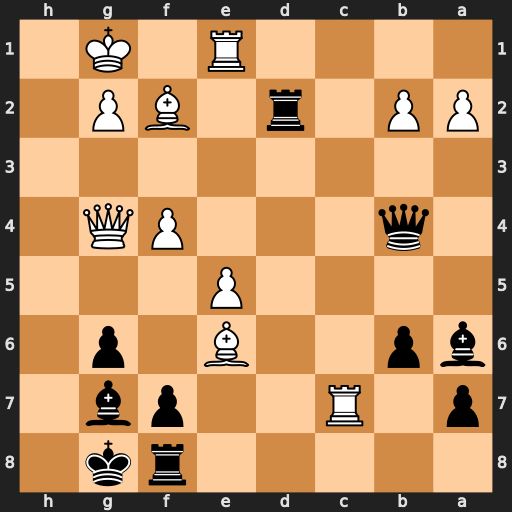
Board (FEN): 5rk1/p1R2pb1/bp2B1p1/4P3/1q3PQ1/8/PP1r1BP1/4R1K1
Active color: b
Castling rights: -
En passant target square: -
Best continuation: Rxf2 Kxf2 Qd2+ Kg1 Qxe1+